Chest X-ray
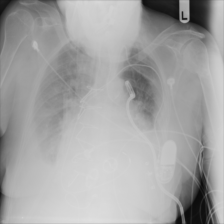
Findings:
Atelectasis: negative
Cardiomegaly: negative
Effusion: positive
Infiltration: negative
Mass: negative
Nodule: negative
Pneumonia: negative
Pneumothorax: negative
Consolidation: negative
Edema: negative
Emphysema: negative
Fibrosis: negative
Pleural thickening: negative
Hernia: negative